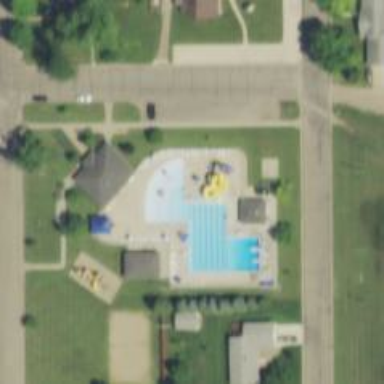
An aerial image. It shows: Water park.